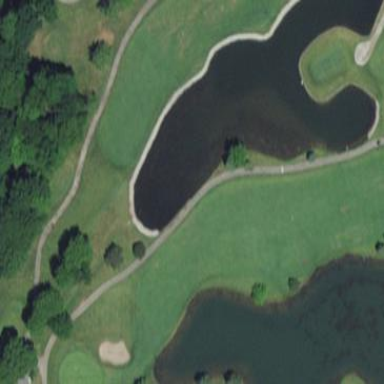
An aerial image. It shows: Golf fairway in the image.